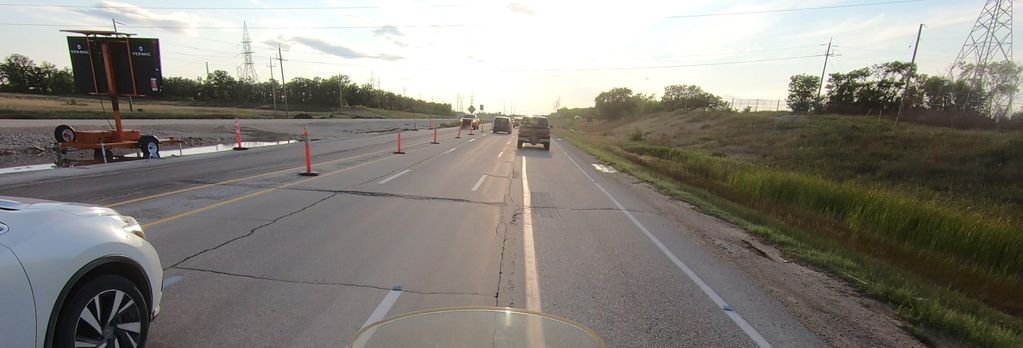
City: winnipeg